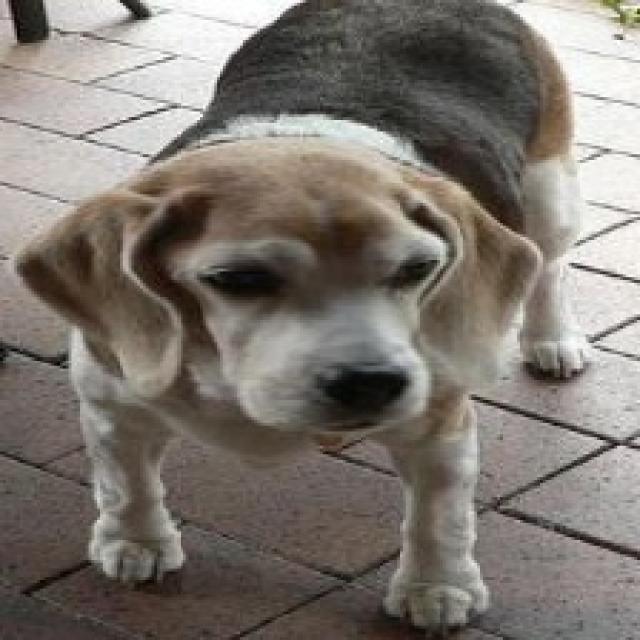
Healthy canine skin — no visible lesions, inflammation, or abnormalities. The skin and coat appear normal.